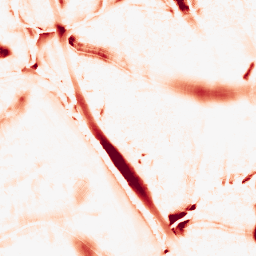
Category: morphological
Decomposition family: tophat
Decomposition parameters: size: 20
mode: white
Upsampling method: sinc_hamming
Upsampling parameters: scale: 2
kernel_size: 4
Upsampling scale: 2